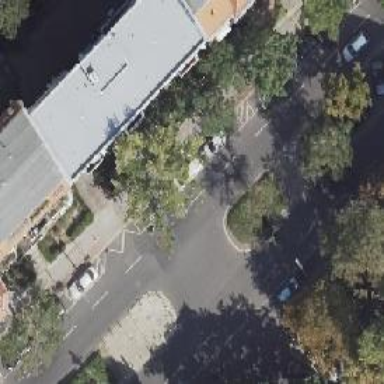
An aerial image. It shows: Tertiary road with asphalt surface. There is parking lane on the right.